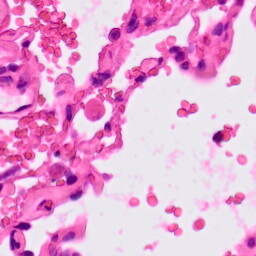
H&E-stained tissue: Lung